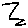
Label: zigzag